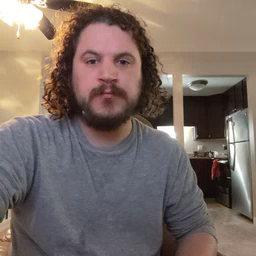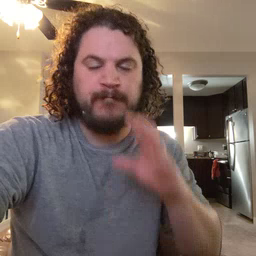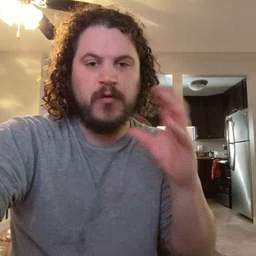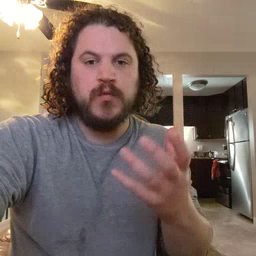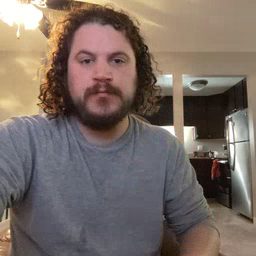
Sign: balloon